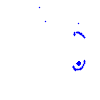
Particle: proton